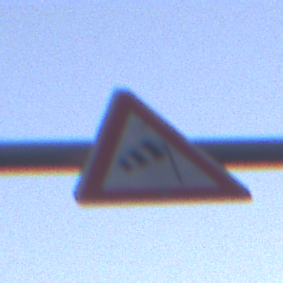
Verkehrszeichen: SeitenwindVonRechts
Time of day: SunriseSunset
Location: Outdoor (Nature)
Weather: Clear
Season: NotSpecified
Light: Natural